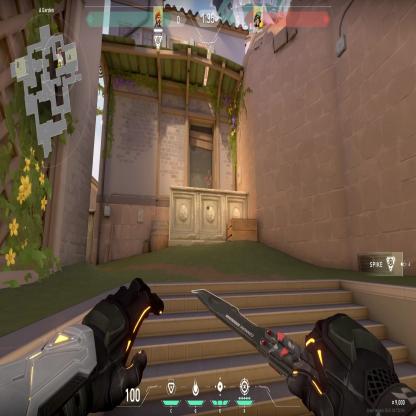
Label: enemy